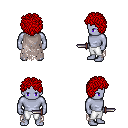
a pixel art fantasy rpg character, male body template, dark elf, purple skin, gray tattered cape, white pants, red curly afro hairstyle, dagger, four views (front, back, left, right), 2x2 character sprite sheet, small pixel art, hard edges, no anti-aliasing